Aerial crown-view tile of a tropical tree (Barro Colorado Island, Panama), acquired 20240611:
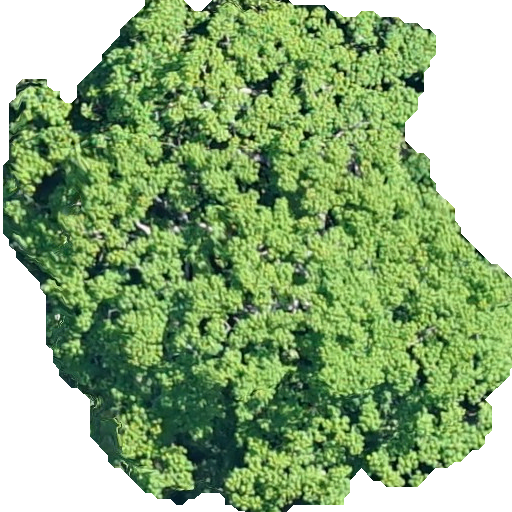
Species: Pseudobombax septenatum
GBIF accepted scientific name: Pseudobombax septenatum
Crown area: 308.845 m²